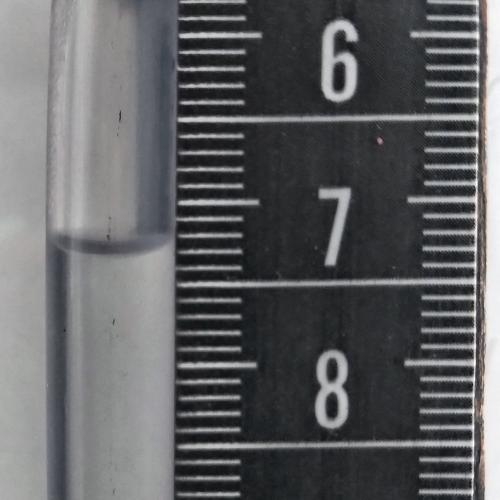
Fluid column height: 7.3 cm